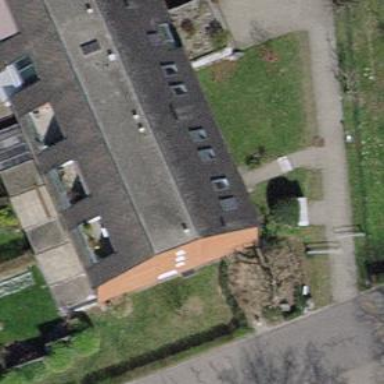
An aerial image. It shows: Residential building with saltbox roof shape.